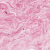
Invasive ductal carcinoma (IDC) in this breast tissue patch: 0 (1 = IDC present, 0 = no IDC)